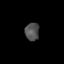
Tissue: prostate
Cell type: T cells
Senescence score: 0.3445
Nuclear area (px): 248
Mean DAPI intensity: 80.806